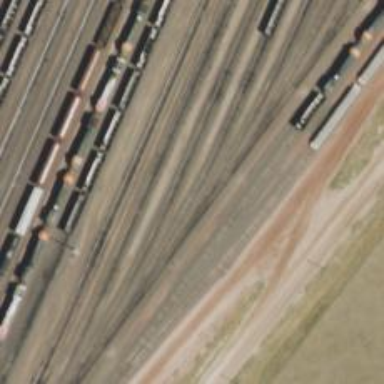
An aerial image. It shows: Railway yard used for servicing trains.